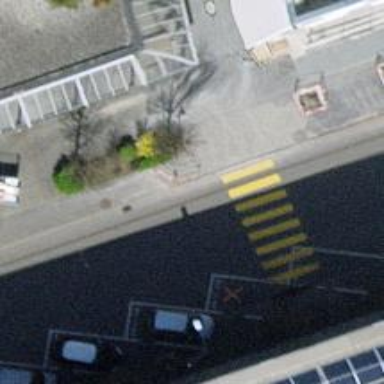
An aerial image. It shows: Tram crossing on the railway.